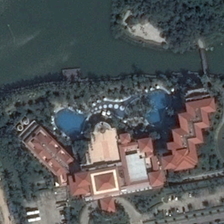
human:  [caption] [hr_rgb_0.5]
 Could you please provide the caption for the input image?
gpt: a red building and many green trees are in a resort near a water .

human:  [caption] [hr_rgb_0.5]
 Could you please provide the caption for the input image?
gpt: a red building and many green trees are in a resort near a water .

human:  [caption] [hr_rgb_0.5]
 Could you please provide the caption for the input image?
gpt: a red building and many green trees are in a resort near a water .

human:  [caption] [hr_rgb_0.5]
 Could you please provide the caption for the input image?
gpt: a red building and many green trees are in a resort near a water .

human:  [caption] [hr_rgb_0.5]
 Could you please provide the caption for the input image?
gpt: a red building and many green trees are in a resort near a water .